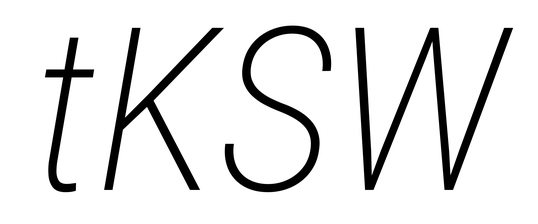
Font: Roboto-Italic_Condensed_ExtraLight_Italic